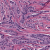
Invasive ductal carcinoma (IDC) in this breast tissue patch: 1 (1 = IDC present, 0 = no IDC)